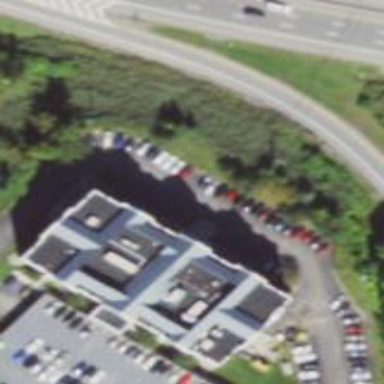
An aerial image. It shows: Clinic building offering healthcare services.